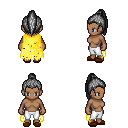
a pixel art fantasy rpg character, female body template, human, dark skin, yellow tattered cape, white pants, gray long topknot hairstyle, brown slippers, four views (front, back, left, right), 2x2 character sprite sheet, small pixel art, hard edges, no anti-aliasing